Question: I'm doing the def displaytitle(), displayMenu(), show()(I believe), and exiting part right, however, I don't understand what I been doing wrong in def drop_item(), edit_item(), and grab_item(). I also don't get how to change the inventory list, as most of my code doesn't change the list and what I wrote before initiating the code. I'm really lost and would love some guidance here. Thanks!
Program Instructions and How it should look

'''
def displayTitle():
print("The Wizard Inventory Program")
def displayMenu():
print("show - Show all items")
print("grab - Grab an item")
print("edit - Edit an item")
print("drop - Drop an item")
print("exit - Exit Program")
def show(inventory):
inventory = ["Wooden Staff", "Wizard Hat", "Cloth Shoes"]
for item in inventory:
print(item)
def grab_item(inventory):
item = input("Name: ")
if inventory < 4:
print(item + " was added.")
inventory.append(item)
else:
print("Error. Too many")
def edit_item(inventory):
num = input("Number: ")
if num == 1:
print(inventory[0])
Unum = input("Updated name:")
print("Item number " + num + " was updated")
inventory[0] = Unum
elif num == 2:
print(inventory[1])
Unum = input("Updated name:")
print("Item number " + num + " was updated")
inventory[1] = Unum
elif num == 3:
print(inventory[2])
Unum = input("Updated name:")
print("Item number " + num + " was updated")
inventory[2] = Unum
elif num == 4:
print(inventory[3])
Unum = input("Updated name:")
print("Item number " + num + " was updated")
inventory[3] = Unum
else:
print("Invalid Number")
def drop_item(inventory):
D_item = input("Number: ")
if D_item == "1":
inventory.remove("Wooden Staff")
print("Wooden Staff was dropped")
elif D_item == "2":
inventory.remove("Wizard Hat")
print ("Wizard Hat was dropped")
elif D_item == "3":
inventory.remove("Cloth Shoes")
print("Cloth Shoes was dropped")
else:
print("Error!")
def main():
inventory = ["Wooden Staff", "Wizard Hat", "Cloth Shoes"]
displayTitle()
displayMenu()
while True:
Com = input("Command: ")
if Com == "show":
show(inventory)
elif Com == "grab":
grab_item(inventory)
elif Com == "edit":
edit_item(inventory)
elif Com == "drop":
drop_item(inventory)
elif Com == "exit":
break
else:
print("Please input a valid Response")
if __name__ == "__main__":
main()
'''
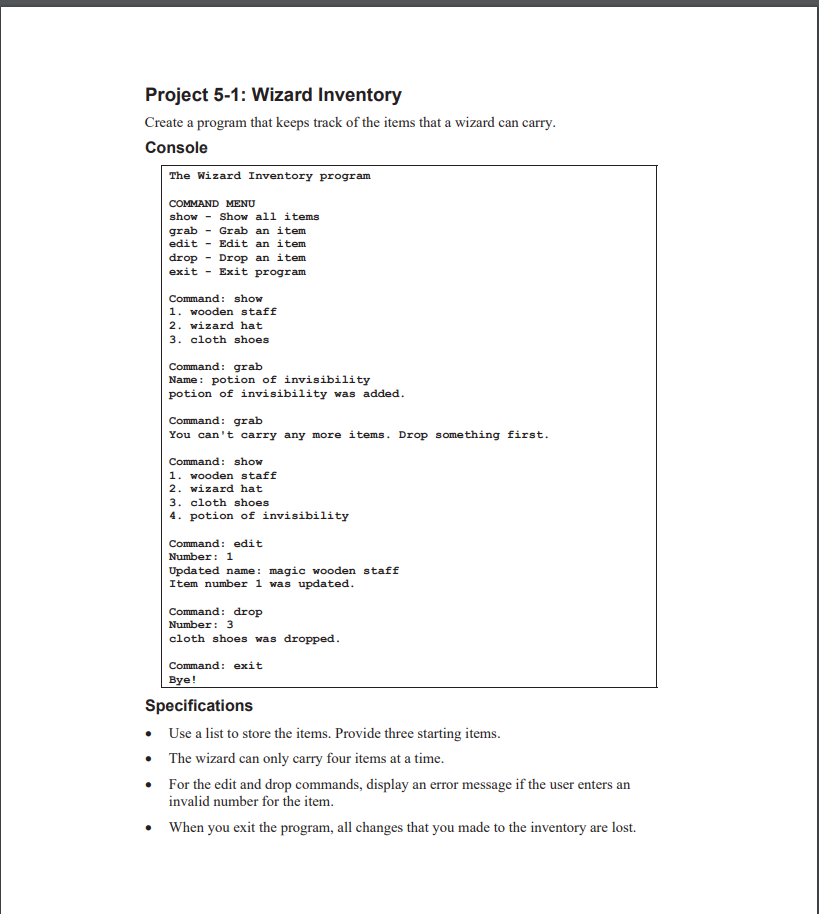
Answer: There are a few issues.
(1) 'inventory' is being reassigned in every call to 'show()'. It should just print the contents of the arg 'inventory' passed into it.
(2) The if statement in 'grab_item()' is trying to compare a list object to an int. Instead it should be 'if len(inventory) < 4' to compare with the length of the list.
(3) In 'edit_item()', the input assigned to 'num' should be casted to an int so it can be used to index 'inventory'. Then you can simplify the code greatly, and catch incorrect numbers with a try/except.
(4) In 'drop_item()', same case as (3) but for 'D_item' variable.
Here is the edited code:
'''
def displayTitle():
print("The Wizard Inventory Program")
def displayMenu():
print("show - Show all items")
print("grab - Grab an item")
print("edit - Edit an item")
print("drop - Drop an item")
print("exit - Exit Program")
def show(inventory):
for item in inventory:
print(item)
def grab_item(inventory):
item = input("Name: ")
if len(inventory) < 4:
print(item + " was added.")
inventory.append(item)
else:
print("Error. Too many")
def edit_item(inventory):
num = int(input("Number: "))
try:
print(inventory[num - 1])
Unum = input("Updated name:")
print("Item number " + str(num) + " was updated")
inventory[num - 1] = Unum
except IndexError:
print("Invalid Number")
def drop_item(inventory):
D_item = int(input("Number: "))
try:
print(inventory[D_item - 1] + ' was dropped')
del inventory[D_item - 1]
except IndexError:
print("Error!")
def main():
inventory = ["Wooden Staff", "Wizard Hat", "Cloth Shoes"]
displayTitle()
displayMenu()
while True:
Com = input("Command: ")
if Com == "show":
show(inventory)
elif Com == "grab":
grab_item(inventory)
elif Com == "edit":
edit_item(inventory)
elif Com == "drop":
drop_item(inventory)
elif Com == "exit":
break
else:
print("Please input a valid Response")
if __name__ == "__main__":
main()
'''